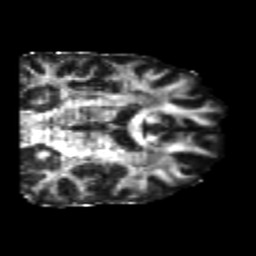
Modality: FA
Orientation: coronal
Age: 21
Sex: male
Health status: healthy
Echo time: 0.074 s